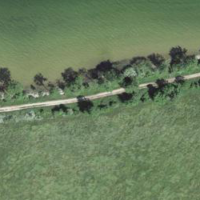
EUNIS habitat code: 24
Species observed at this site:
Rhamnus cathartica